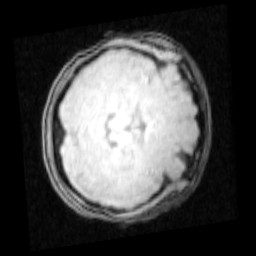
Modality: PDw
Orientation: axial
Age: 19
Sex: female
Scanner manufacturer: siemens
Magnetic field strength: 3 T
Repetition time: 0.25 s
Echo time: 0.00103 s